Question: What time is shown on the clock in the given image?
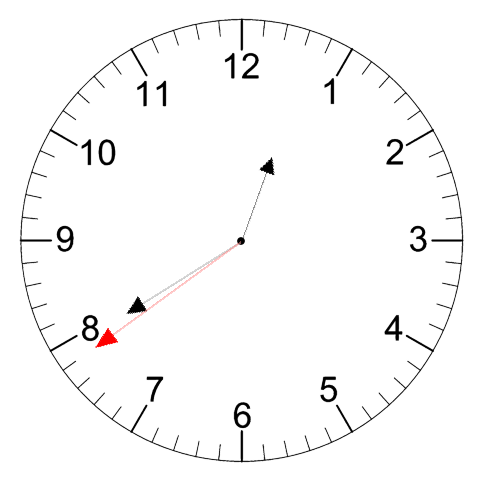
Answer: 12:39:39